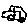
Label: car